Question: You can find this file by calling 'dir(obj)' in the Chrome dev tools console and clicking the link display on the right pointing to where 'dir' is defined in this file.
What are the details behind this file?
Is this the script that is part of Chrome's debugger or is it some interface with V8?
Why is there a 2007 Apple copyright at the top?
When I open this file the numeric identifier after VM is always different. Where does the VMXXXX identifier come from?
Are there anymore of these files publicly visible like this and, if so, how do you access them?
Thanks!

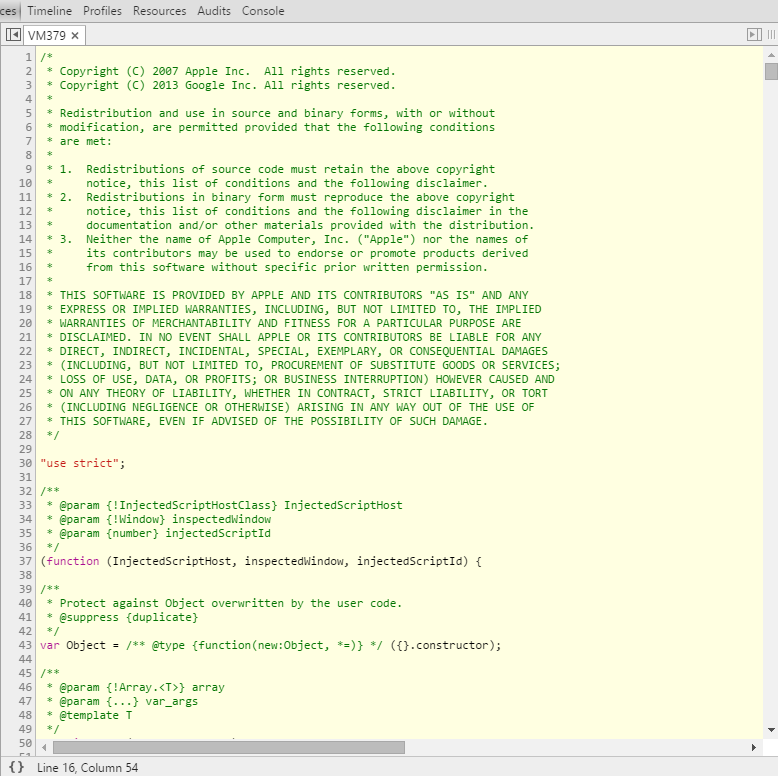
Answer: This file is part of Dev Tools implementation, which resides within Blink source tree: <URL>.
There is Apple copyright because Blink itself is fork of WebKit, at that copyright is retained from there.
'VMxyz' identifiers are generated by devtools themsevles for dynamically injected scripts that have no associated URL. See 'addScript' method in <URL>
DevTools have a lot of JavaScript code inside of them, especially when it comes to UI which is all HTML based. Just browse 'Source/devtools/front_end/' folder in Blink Sources.